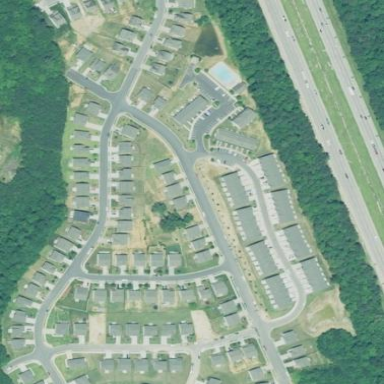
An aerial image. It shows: Residential area within neighborhood.